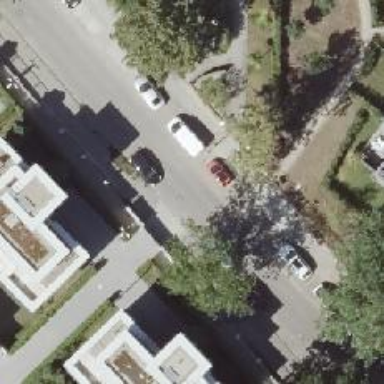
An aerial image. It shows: Residential road with asphalt surface and parallel parking lanes on both sides.